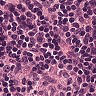
Metastatic tissue present: no